Question: Here is the error I am getting:

Background:
I am trying to display a button based on whether an action is complete or not. Here is my code
'''
<% if @courses_user.complete! %>
<%= link_to "Completed", course, class: "block text-lg w-full text-center text-white px-4 py-2 bg-green hover:bg-green-dark border-2 border-green-dark leading-none no-underline" %>
<% else %>
<%= link_to "View Modules", course, class: "block text-lg w-full text-center text-grey-dark hover:text-darker px-4 py-2 border-2 border-grey leading-none no-underline hover:border-2 hover:border-grey-dark" %>
<% end %>
'''
In my courses_user model, I have
'''
class CoursesUser < ApplicationRecord
belongs_to :course
belongs_to :user
has_many :course_modules_users
def completed!
self.update_attributes(complete: true)
end
end
'''
and in the welcomeController I have
'''
class WelcomeController < ApplicationController
def show
@courses = Course.all.order(created_at: :asc)
@courses_user = CoursesUser.all
end
end
'''
But I'm getting a NoMethodError, any help is appreciated.
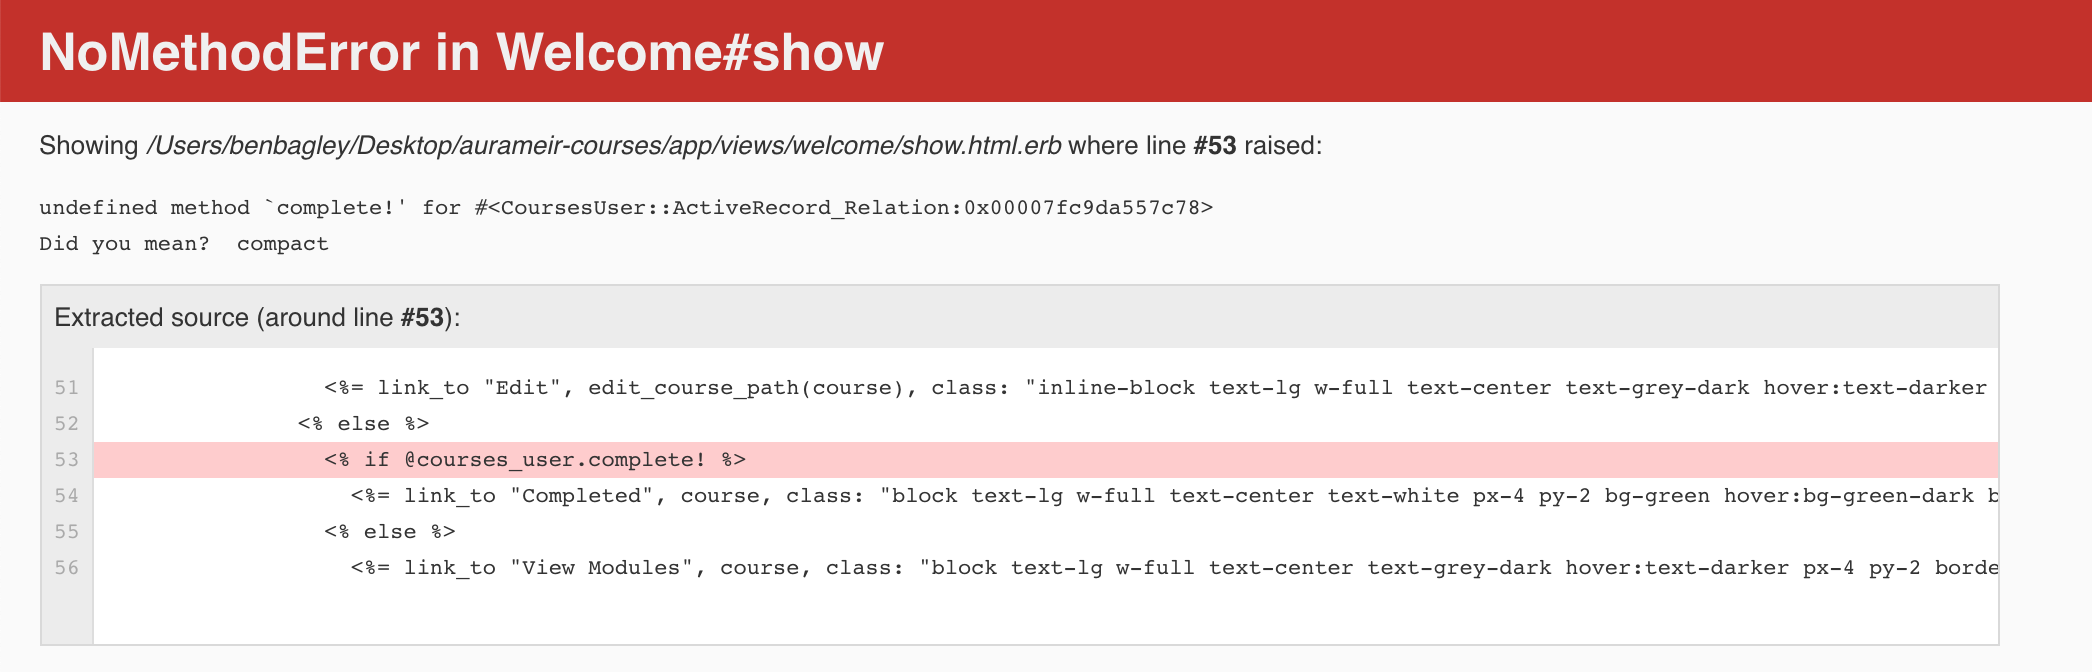
Answer: You have defined '@courses_user = CoursesUser.all', so its a not a single object. And you 'complete!' on a collection, so is the error.
Iterate through '@courses_user' and call 'complete!' on each instance like so
'''
<% @courses_user.each do |cu| %>
<% if cu.complete! %>
<%= link_to "Completed", course, class: "block text-lg w-full text-center text-white px-4 py-2 bg-green hover:bg-green-dark border-2 border-green-dark leading-none no-underline" %>
<% else %>
<%= link_to "View Modules", course, class: "block text-lg w-full text-center text-grey-dark hover:text-darker px-4 py-2 border-2 border-grey leading-none no-underline hover:border-2 hover:border-grey-dark" %>
<% end %>
<% end %>
'''
To avoid another potential error, you should change 'complete!' to 'completed!' as there is no method as 'complete!' in your 'CoursesUser' model.
So the final code would be
'''
<% @courses_user.each do |cu| %>
<% if cu.completed! %>
<%= link_to "Completed", course, class: "block text-lg w-full text-center text-white px-4 py-2 bg-green hover:bg-green-dark border-2 border-green-dark leading-none no-underline" %>
<% else %>
<%= link_to "View Modules", course, class: "block text-lg w-full text-center text-grey-dark hover:text-darker px-4 py-2 border-2 border-grey leading-none no-underline hover:border-2 hover:border-grey-dark" %>
<% end %>
<% end %>
'''